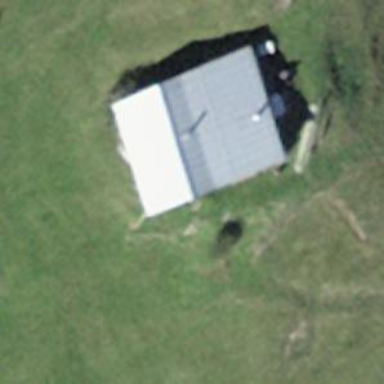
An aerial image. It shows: Simple and straightforward house.